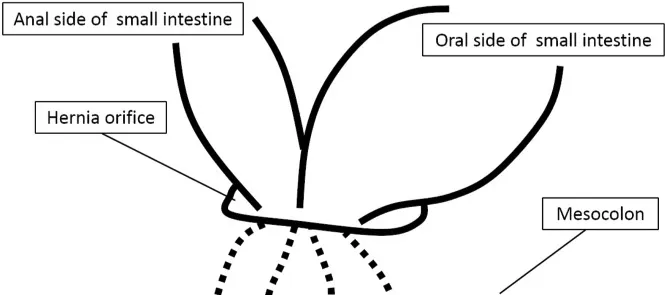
Intraoperative photographs and the schema of then internal herrnia. C: The schema of the internal hernia.
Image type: medical_photograph (other_medical_photograph)